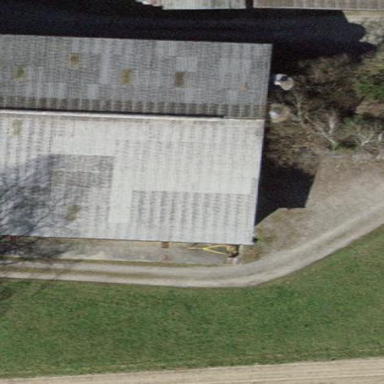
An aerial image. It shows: Gabled roof on farm auxiliary building.